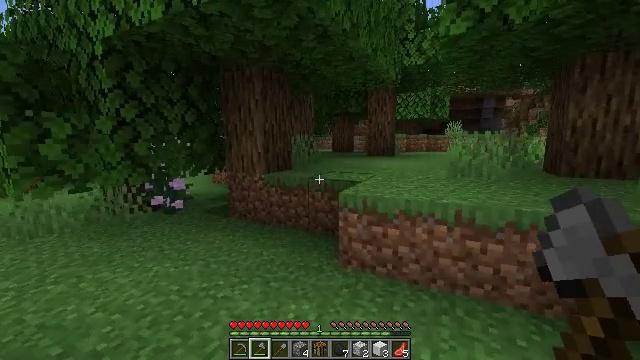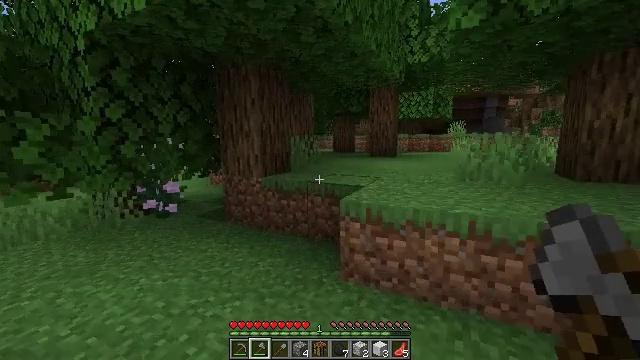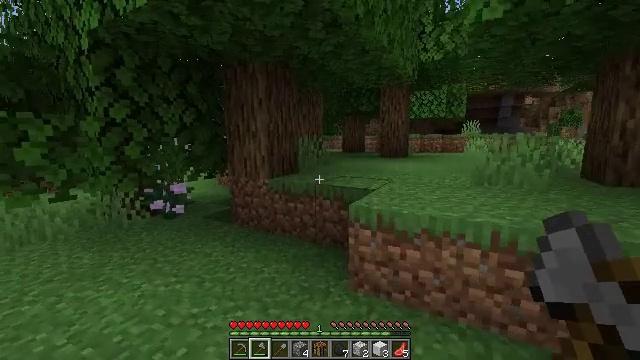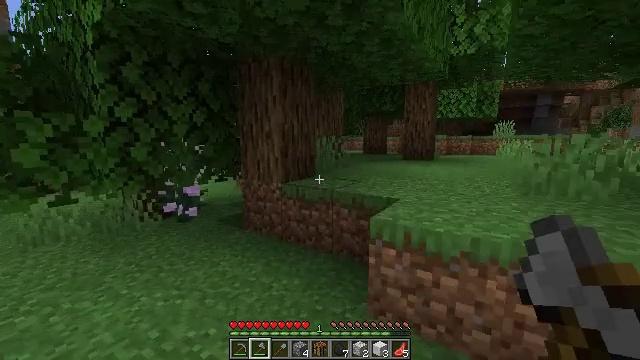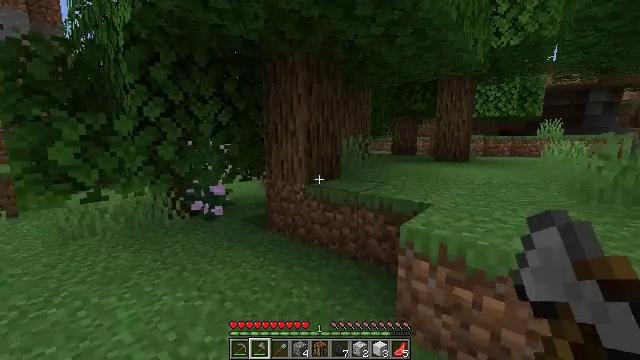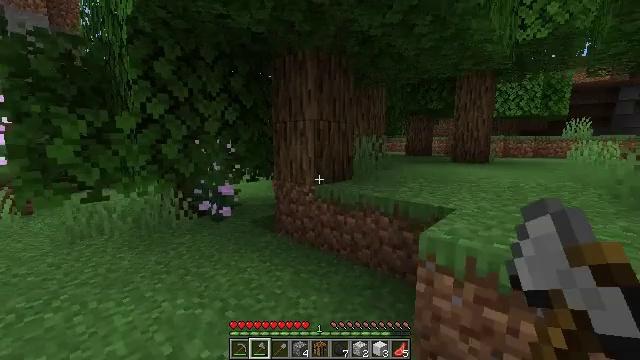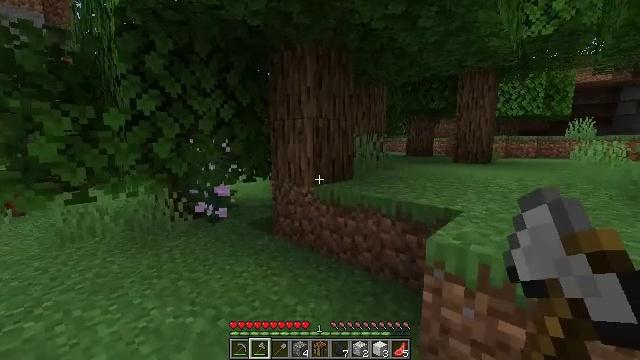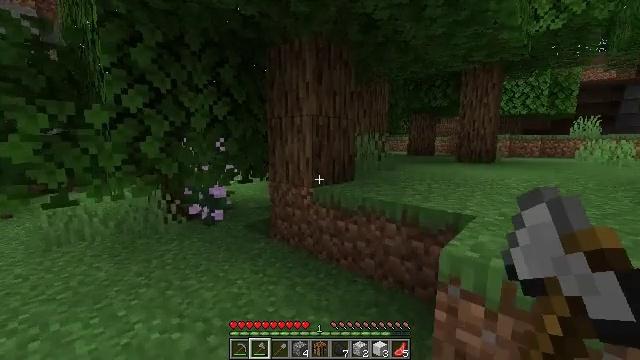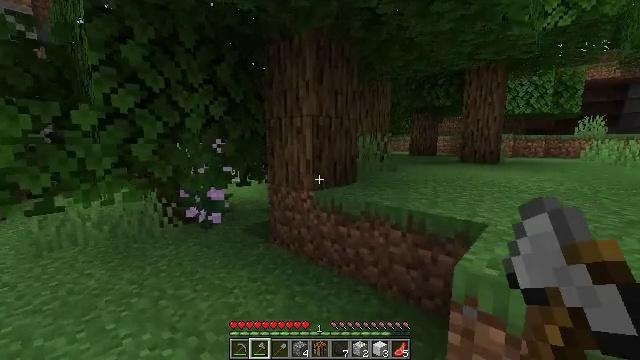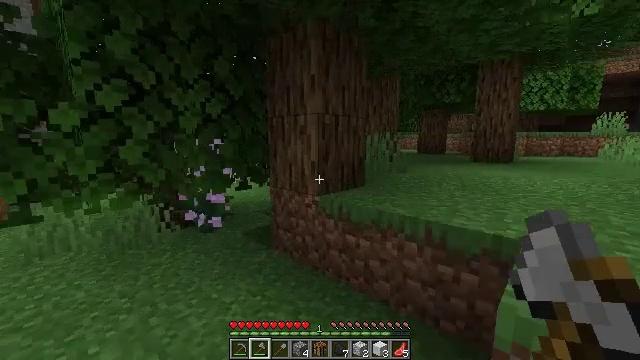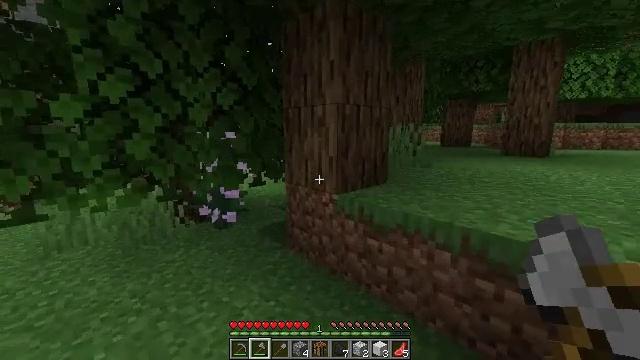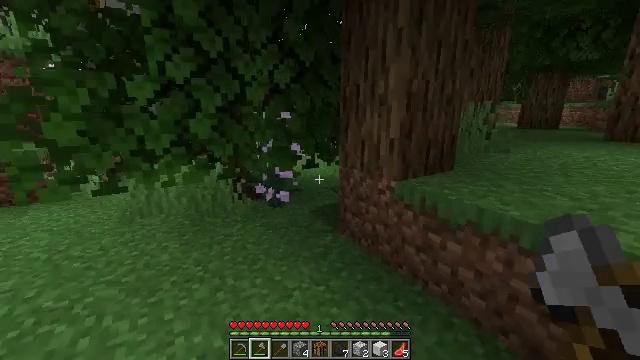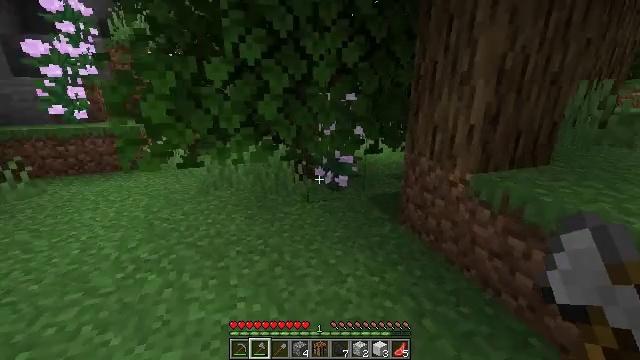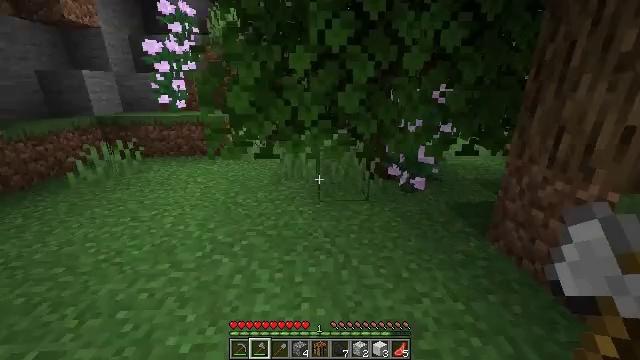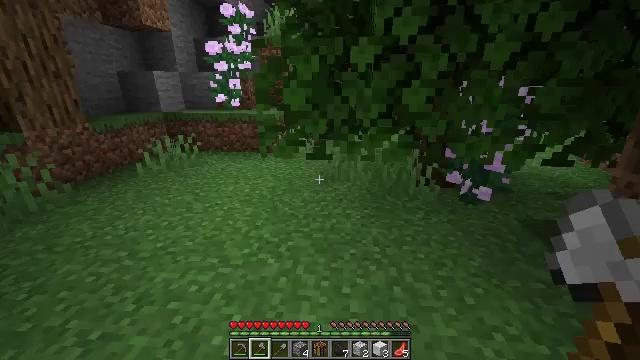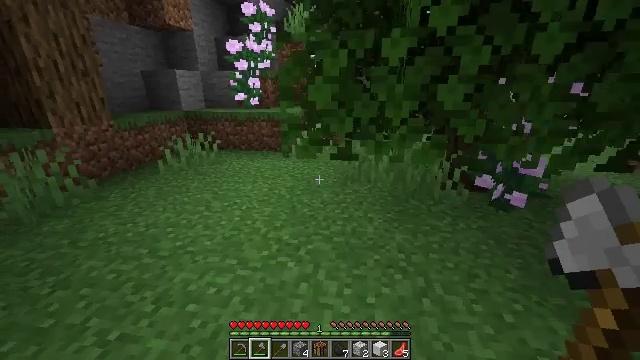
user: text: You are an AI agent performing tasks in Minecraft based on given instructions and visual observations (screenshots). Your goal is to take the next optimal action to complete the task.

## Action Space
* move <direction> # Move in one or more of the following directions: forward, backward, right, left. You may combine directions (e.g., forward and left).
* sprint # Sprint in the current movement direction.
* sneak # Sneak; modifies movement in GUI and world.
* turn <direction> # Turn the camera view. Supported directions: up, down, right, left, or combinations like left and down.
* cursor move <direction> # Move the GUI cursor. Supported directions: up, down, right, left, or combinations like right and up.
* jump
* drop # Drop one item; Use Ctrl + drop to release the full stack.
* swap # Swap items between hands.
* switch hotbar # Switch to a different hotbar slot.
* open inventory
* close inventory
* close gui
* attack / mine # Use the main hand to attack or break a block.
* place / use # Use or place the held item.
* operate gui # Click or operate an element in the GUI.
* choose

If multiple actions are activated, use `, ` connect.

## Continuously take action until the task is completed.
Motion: motion action
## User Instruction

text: Hunt a wolf.
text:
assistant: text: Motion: move forward
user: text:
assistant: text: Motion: move forward, turn left
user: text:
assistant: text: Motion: move forward, turn left
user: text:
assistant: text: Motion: move forward, turn left
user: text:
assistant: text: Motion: move forward, turn left
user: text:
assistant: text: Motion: move forward
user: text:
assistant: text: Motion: move forward
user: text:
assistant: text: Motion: move forward
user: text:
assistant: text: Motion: move forward, turn left
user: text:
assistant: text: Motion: move forward, turn left and down
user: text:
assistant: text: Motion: move forward and move left, turn left and down
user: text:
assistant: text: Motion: move forward and move left, turn left and down
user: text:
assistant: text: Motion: move forward and move left, turn left and down
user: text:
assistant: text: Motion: move forward and move left, turn left
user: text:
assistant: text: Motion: move forward and move left, turn left
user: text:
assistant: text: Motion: move forward and move left
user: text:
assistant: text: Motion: move forward and move left
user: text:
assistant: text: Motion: move forward and move left
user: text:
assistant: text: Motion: move forward and move left
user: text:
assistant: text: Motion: move forward and move left
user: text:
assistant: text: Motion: move forward and move left
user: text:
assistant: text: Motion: move forward and move left
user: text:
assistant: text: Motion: move forward and move left
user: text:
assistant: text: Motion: move forward and move left
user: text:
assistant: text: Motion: move forward and move left
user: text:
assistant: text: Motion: move forward and move left
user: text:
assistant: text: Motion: move forward and move left, turn right
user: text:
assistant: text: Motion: move forward and move left, turn right
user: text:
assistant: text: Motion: move forward and move left, turn right
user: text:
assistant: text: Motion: move forward and move left, turn right